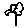
Label: flower